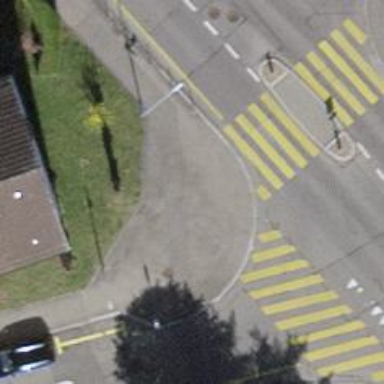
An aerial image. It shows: Kerb barrier.